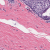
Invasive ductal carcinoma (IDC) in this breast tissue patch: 1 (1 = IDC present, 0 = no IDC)